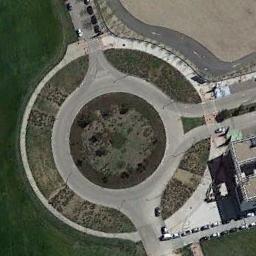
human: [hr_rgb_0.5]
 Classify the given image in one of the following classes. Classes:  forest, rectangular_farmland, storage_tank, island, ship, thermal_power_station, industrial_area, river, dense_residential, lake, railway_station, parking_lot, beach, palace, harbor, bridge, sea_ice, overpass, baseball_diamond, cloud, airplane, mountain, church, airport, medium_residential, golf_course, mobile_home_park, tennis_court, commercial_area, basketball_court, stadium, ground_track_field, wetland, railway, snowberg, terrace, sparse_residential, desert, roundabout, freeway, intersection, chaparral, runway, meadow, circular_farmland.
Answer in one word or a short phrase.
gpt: roundabout